Question: Folks
I am using backbonejs (0.9) with latest jquery mobile (1.3). I am using WebSql for storing local data. When the home page loads, I do a query from the local database and use jquery Deferred to render the content the query is successful. Unfortunately, the jquery mobile footer does not get "enhanced".
My Haml template for the view is simple and looks as follows:
'''
%div{'data-role' => 'header'}
%div{'data-role' => 'navbar', 'data-iconpos' => 'top'}
%ul
%li
%a.ui-btn-active.ui-state-persist{'href' =>''}ATAB
%li
%a{'href' =>'#btab'}BTAB
%div{'data-role' => 'content'}
%div{'data-role' => 'footer', 'data-position' => 'fixed'}
%a{'data-icon' => 'plus', 'href' => '#a_link'}A link
'''
My Backbonejs view looks as follows (I use coffeescript). Router already has templates cached in router.templates and txnsLoadedPromise gets "resolved" once the db records from websql are loaded:
'''
window.HomeView = class HomeView extends Backbone.View
initialize: (options) ->
@template = Handlebars.compile(router.templates['/home/home'])
render: () ->
txnsLoadedPromise.then(
@renderDynamic
)
return this
renderDynamic: () =>
if (transactions.length > 0)
#generate content dynamically here and put in result
result = {}
$(@el).html(@template(result))
$('[data-role="header"]').trigger('create')
$('[data-role="footer"]').trigger('create')
'''
This is how my view looks:

I have tried to use "refresh" instead of create in the trigger call for footer but it does not work. Strangely enough, the header refresh works properly. Also, if I remove the dynamic nature of the page (meaning render the view directly instead of when the promise is resolved, then it works fine (which is expected.)
Just for completeness, Following is my router code (portions of it that are relevant)
'''
window.MyRouter = class MyRouter extends Backbone.Router
routes:
"": "home"
initialize: (options) ->
#code for preloading view templates
templates: {}
home: () ->
PageUtil.changePage new HomeView({templateKey: '/home/home'})
'''
And the changePage method in PageUtil class:
'''
window.PageUtil = class PageUtil
@changePage: (view, overrideOptions={}, role='page') ->
defaultOptions={transition: 'slide', reverse: false}
options = $.extend(defaultOptions, overrideOptions)
view.render();
$('body').append($(view.el));
if window.curentView
console.log 'removing view: ', currentView
window.currentView.remove()
window.currentView = view
$.mobile.changePage(view.$el, options);
'''
Any ideas?
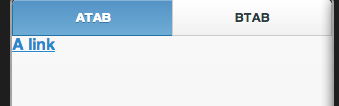
Answer: There's a problem in your code.
First 'trigger('create')' will work only on content part, use 'trigger('pagecreate')' to enhance header + content + footer.
Read more about it in my other <URL>.
There you will find a working example of dynamically added footer content.
If you are adding dynamic navbar element then even 'trigger('pagecreate')' wont help you.
But there's a <URL>:
'''
$('#index').live('pagebeforeshow',function(e,data){
navbarHandler.addNewNavBarElement('navbar-test','el4','Page Four');
});
var navbarHandler = {
addNewNavBarElement:function(navBarID, newElementID, newElementText) {
var navbar = $("#" + navBarID);
var li = $("<li></li>");
var a = $("<a></a>");
a.attr("id", newElementID).text(newElementText);
li.append(a);
navbar = navbarHandler.clearNavBarStyle(navbar);
navbar.navbar("destroy");
li.appendTo($("#" + navBarID + " ul"));
navbar.navbar();
},
clearNavBarStyle:function(navbar){
navbar.find("*").andSelf().each(function(){
$(this).removeClass(function(i, cn){
var matches = cn.match (/ui-[\w\-]+/g) || [];
return (matches.join (' '));
});
if ($(this).attr("class") == "") {
$(this).removeAttr("class");
}
});
return navbar;
}
}
'''